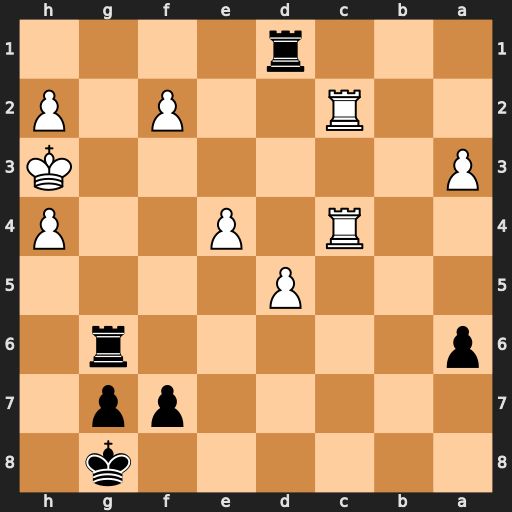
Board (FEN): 6k1/5pp1/p5r1/3P4/2R1P2P/P6K/2R2P1P/3r4
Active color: b
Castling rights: -
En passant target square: -
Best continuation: Rd3+ f3 Rxf3#